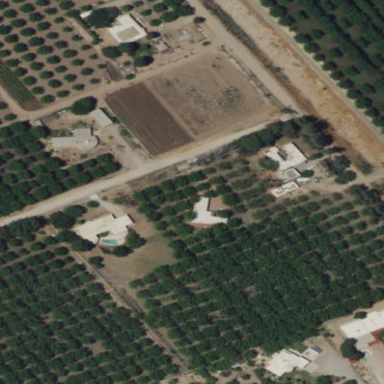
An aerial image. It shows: Orchard.